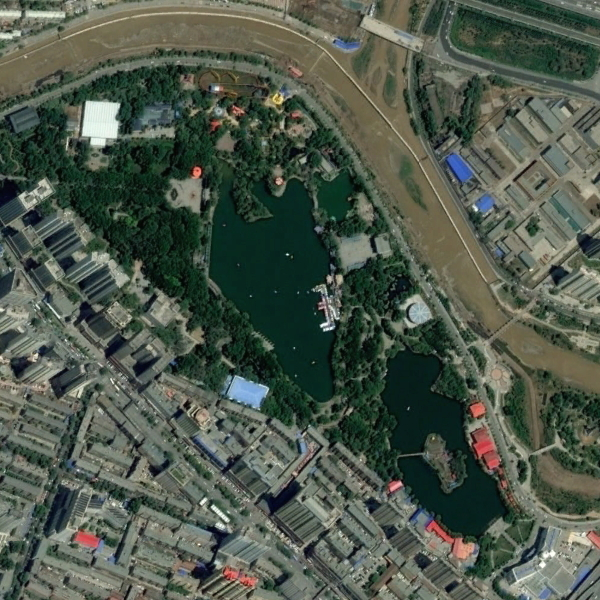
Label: Park